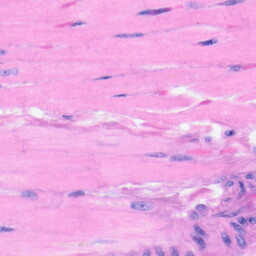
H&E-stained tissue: Heart